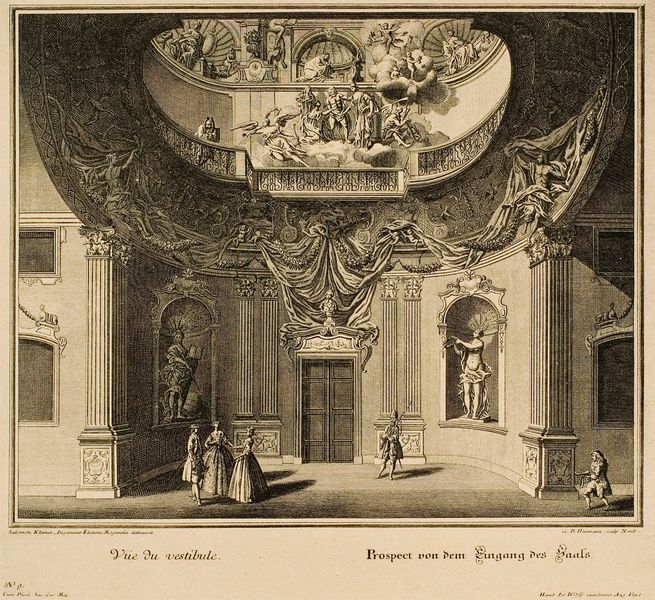
Titel: Prospect von dem Eingang des Saals
Künstler: Salomon Kleiner
Schlagwörter: mann, wolken, frauen, menschen, damen, fenster, frau, marmor, raum, säule, säulen, tür, schloss, herren, ornament, architektur, barock, mensch, kirche, figur, tücher, rokkoko, engel, statue, saal, kuppel, lanze, ornamente, galerie, halle, palast, druck, stich, statuen, götter, höfisch, niesche, szenen, lisenen, nischen, nieschen, vestibül, kannelüre, engle, öcke